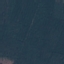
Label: Forest